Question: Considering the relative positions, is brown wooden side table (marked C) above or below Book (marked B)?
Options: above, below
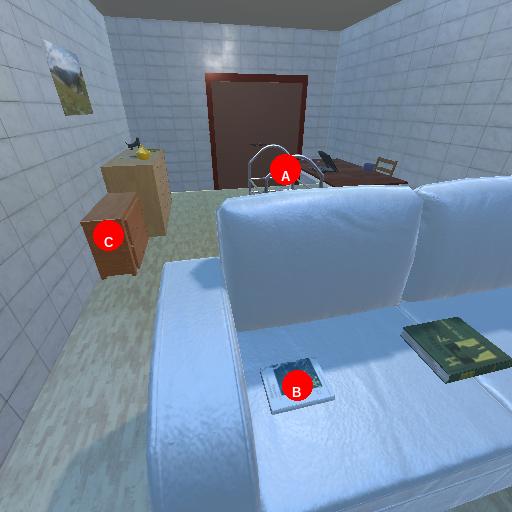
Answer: above